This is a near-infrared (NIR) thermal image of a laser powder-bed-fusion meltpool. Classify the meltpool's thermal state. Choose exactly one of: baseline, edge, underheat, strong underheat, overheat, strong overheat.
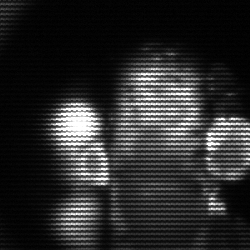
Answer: strong underheat